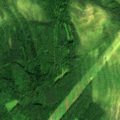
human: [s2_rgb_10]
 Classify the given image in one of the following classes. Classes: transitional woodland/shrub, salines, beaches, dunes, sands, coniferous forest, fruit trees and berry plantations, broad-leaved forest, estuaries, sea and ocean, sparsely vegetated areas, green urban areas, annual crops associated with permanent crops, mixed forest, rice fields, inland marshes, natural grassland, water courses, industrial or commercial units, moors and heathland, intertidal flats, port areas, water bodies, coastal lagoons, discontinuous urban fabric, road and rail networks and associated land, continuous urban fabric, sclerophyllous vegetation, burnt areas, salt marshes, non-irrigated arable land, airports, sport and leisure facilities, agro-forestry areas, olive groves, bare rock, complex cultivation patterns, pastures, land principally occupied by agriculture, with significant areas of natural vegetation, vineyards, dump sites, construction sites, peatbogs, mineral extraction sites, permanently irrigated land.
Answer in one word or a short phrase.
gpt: broad-leaved forest, mixed forest, transitional woodland/shrub